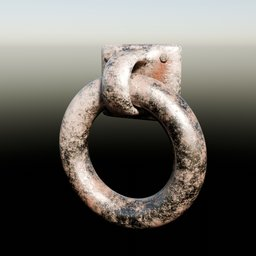
Label: mechanical